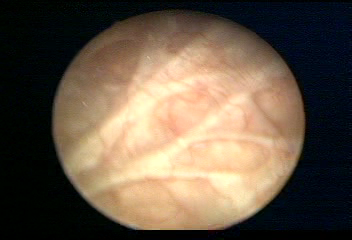
Modality: WLC
Class: Normal mucosa
Bladder cancer association: No